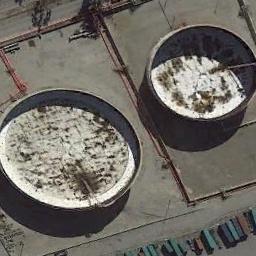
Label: storage_tank